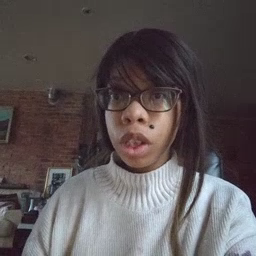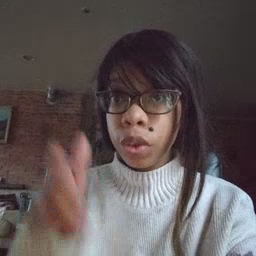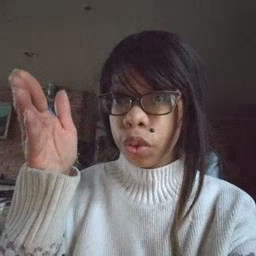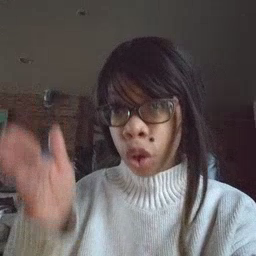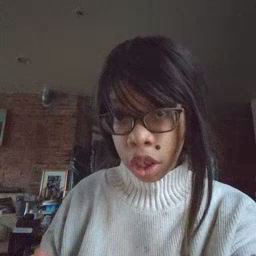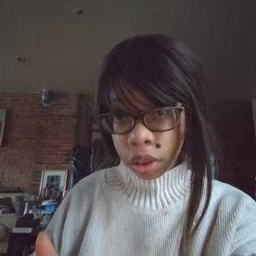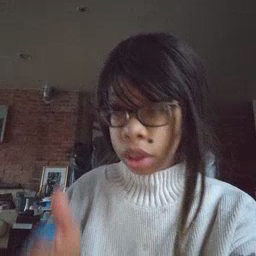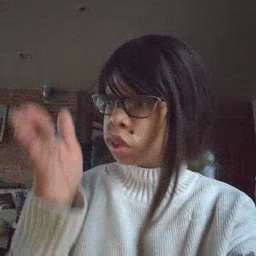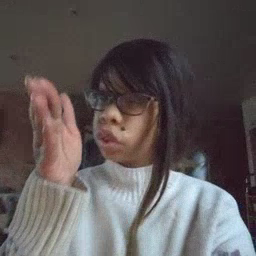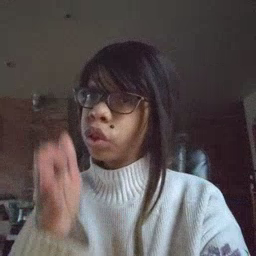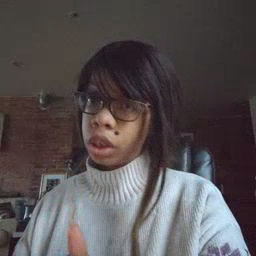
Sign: person